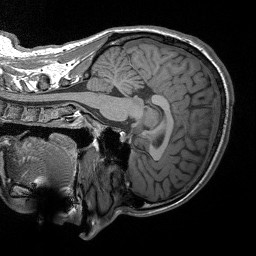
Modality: T1w
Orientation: sagittal
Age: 21
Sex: male
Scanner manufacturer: siemens
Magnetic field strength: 3 T
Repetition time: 1.9 s
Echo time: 0.00227 s